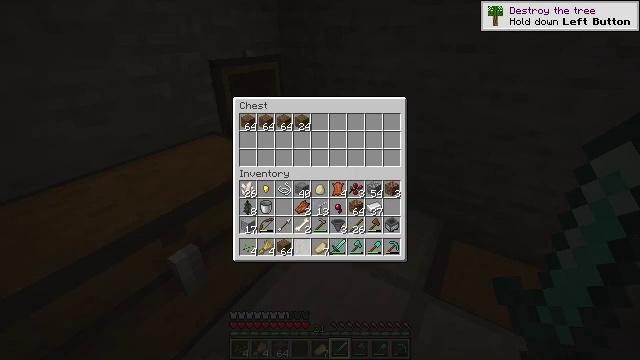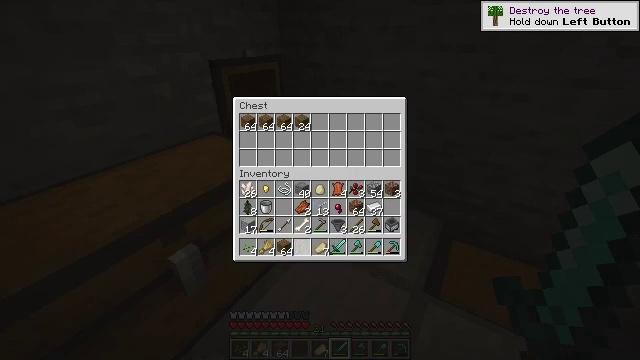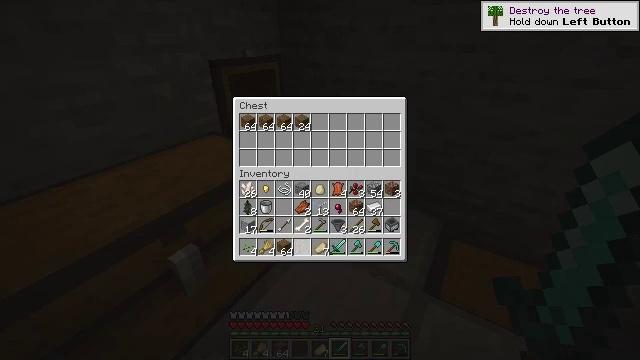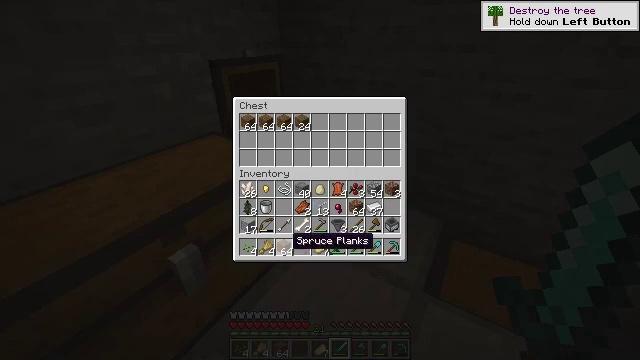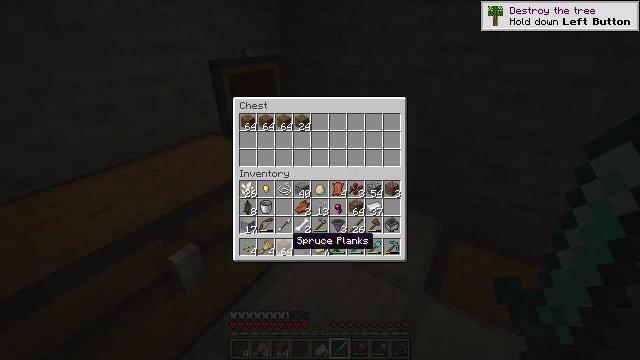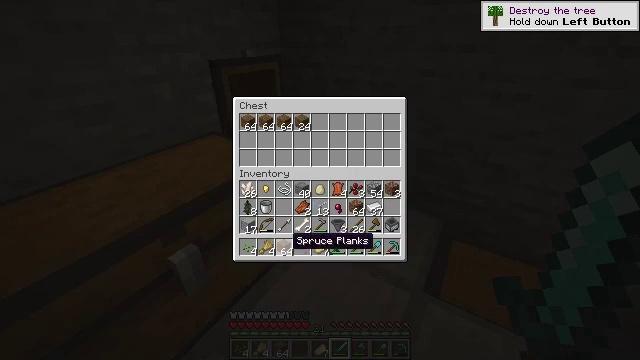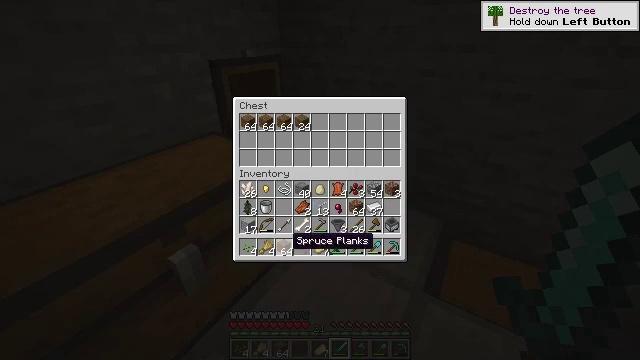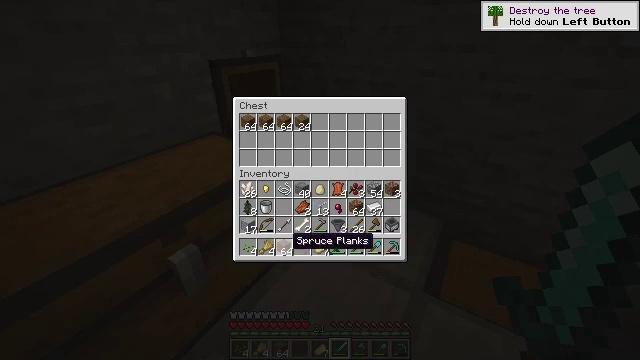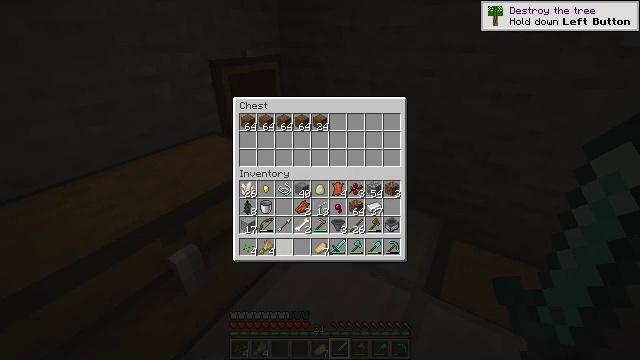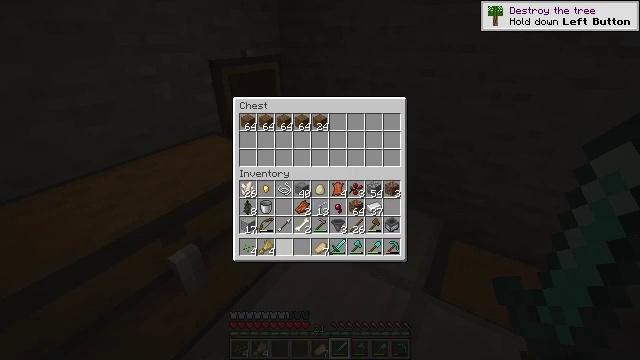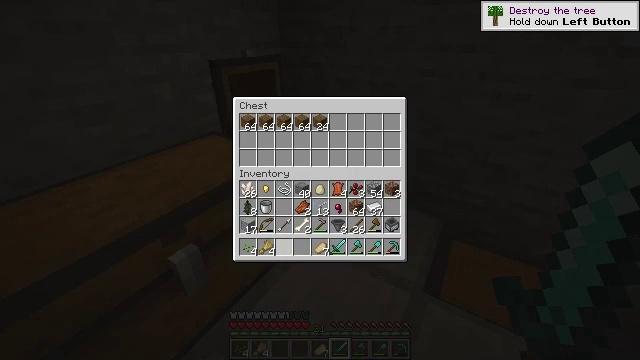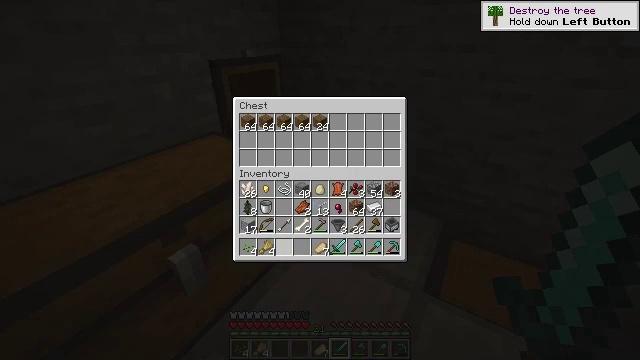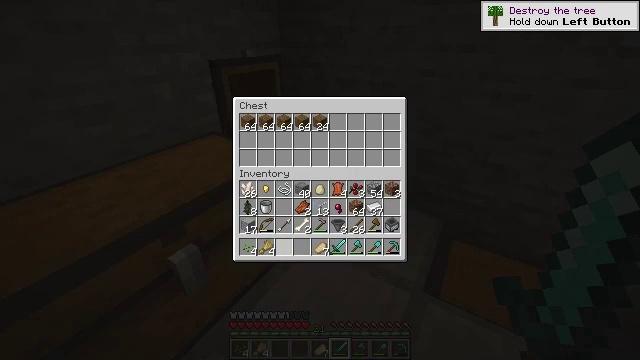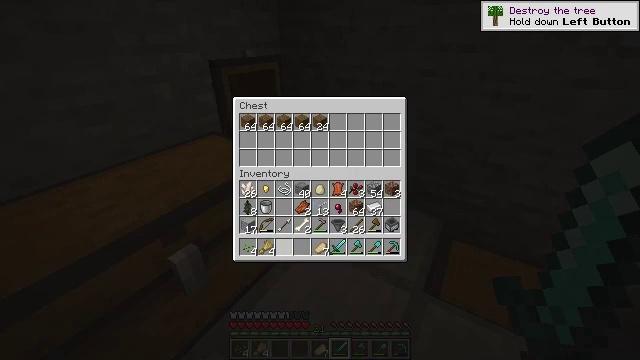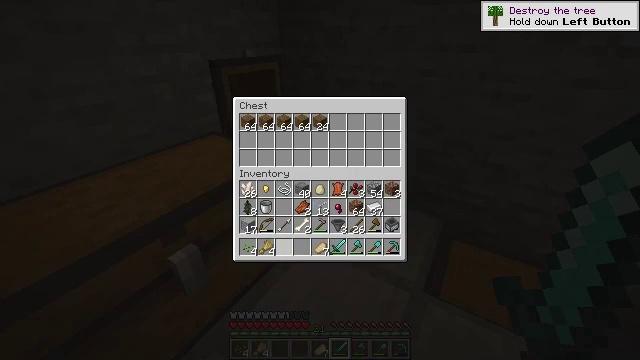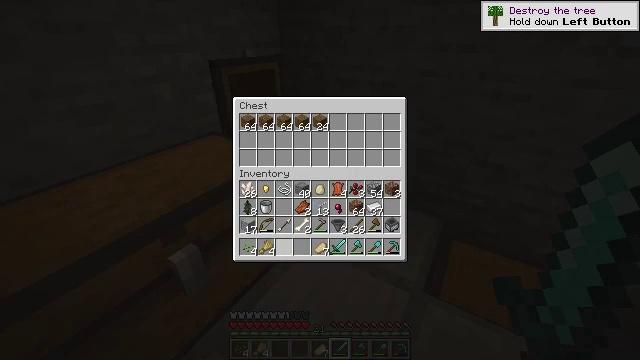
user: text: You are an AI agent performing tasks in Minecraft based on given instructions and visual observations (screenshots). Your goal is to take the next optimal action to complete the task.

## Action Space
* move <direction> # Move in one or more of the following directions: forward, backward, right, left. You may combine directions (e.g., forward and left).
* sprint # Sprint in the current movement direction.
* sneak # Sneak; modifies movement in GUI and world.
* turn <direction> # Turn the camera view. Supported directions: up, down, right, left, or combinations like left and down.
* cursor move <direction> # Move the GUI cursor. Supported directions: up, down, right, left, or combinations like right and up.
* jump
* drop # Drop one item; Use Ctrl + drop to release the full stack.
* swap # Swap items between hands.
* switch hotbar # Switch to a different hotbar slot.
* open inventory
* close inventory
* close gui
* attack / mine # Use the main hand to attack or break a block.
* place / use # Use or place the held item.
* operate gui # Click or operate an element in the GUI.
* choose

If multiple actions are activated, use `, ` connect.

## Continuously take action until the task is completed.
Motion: motion action
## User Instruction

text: Craft a dispenser.
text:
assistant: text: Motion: sneak, attack / mine
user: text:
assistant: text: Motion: sneak, turn left
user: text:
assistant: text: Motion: sneak, turn left
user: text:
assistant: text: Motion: sneak
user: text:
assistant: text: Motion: sneak
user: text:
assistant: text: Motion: sneak
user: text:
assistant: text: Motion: sneak
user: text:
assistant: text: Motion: sneak, attack / mine
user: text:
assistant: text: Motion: sneak, attack / mine
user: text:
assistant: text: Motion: sneak
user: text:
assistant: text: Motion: sneak
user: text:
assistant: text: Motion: sneak
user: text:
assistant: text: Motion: sneak
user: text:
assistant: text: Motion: sneak
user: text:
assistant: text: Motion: sneak
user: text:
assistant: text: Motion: sneak
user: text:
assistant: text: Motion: sneak
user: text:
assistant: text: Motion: sneak
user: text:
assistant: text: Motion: sneak
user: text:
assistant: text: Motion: sneak
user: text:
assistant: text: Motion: sneak
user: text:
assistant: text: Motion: sneak
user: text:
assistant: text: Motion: sneak
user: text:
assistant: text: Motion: sneak
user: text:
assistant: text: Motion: sneak
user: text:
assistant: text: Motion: sneak
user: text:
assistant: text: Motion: sneak
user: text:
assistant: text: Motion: sneak
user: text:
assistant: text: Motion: sneak
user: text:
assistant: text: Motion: sneak